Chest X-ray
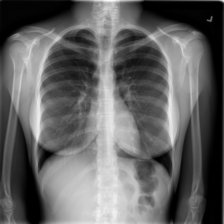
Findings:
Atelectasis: negative
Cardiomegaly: negative
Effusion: negative
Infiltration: negative
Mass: negative
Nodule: negative
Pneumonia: negative
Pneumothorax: negative
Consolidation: negative
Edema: negative
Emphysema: negative
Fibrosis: negative
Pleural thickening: negative
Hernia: negative